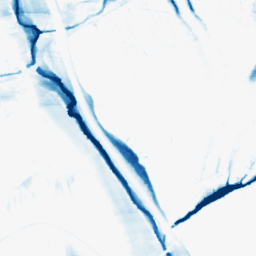
Category: morphological
Decomposition family: morphological_ellipse
Decomposition parameters: operation: closing
width: 10
height: 50
Upsampling method: bilinear
Upsampling parameters: scale: 4
Upsampling scale: 4